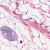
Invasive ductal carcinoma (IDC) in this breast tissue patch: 0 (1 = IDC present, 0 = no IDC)